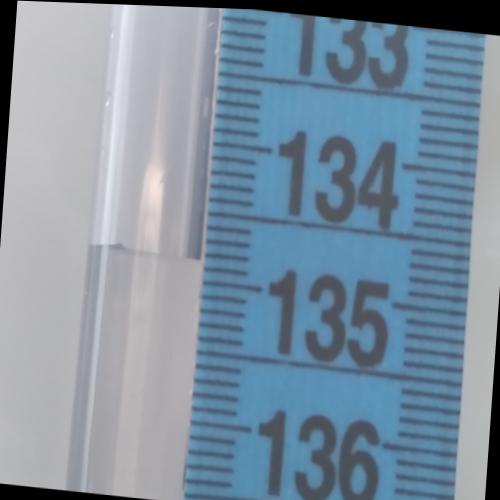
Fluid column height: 134.8 cm